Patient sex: M
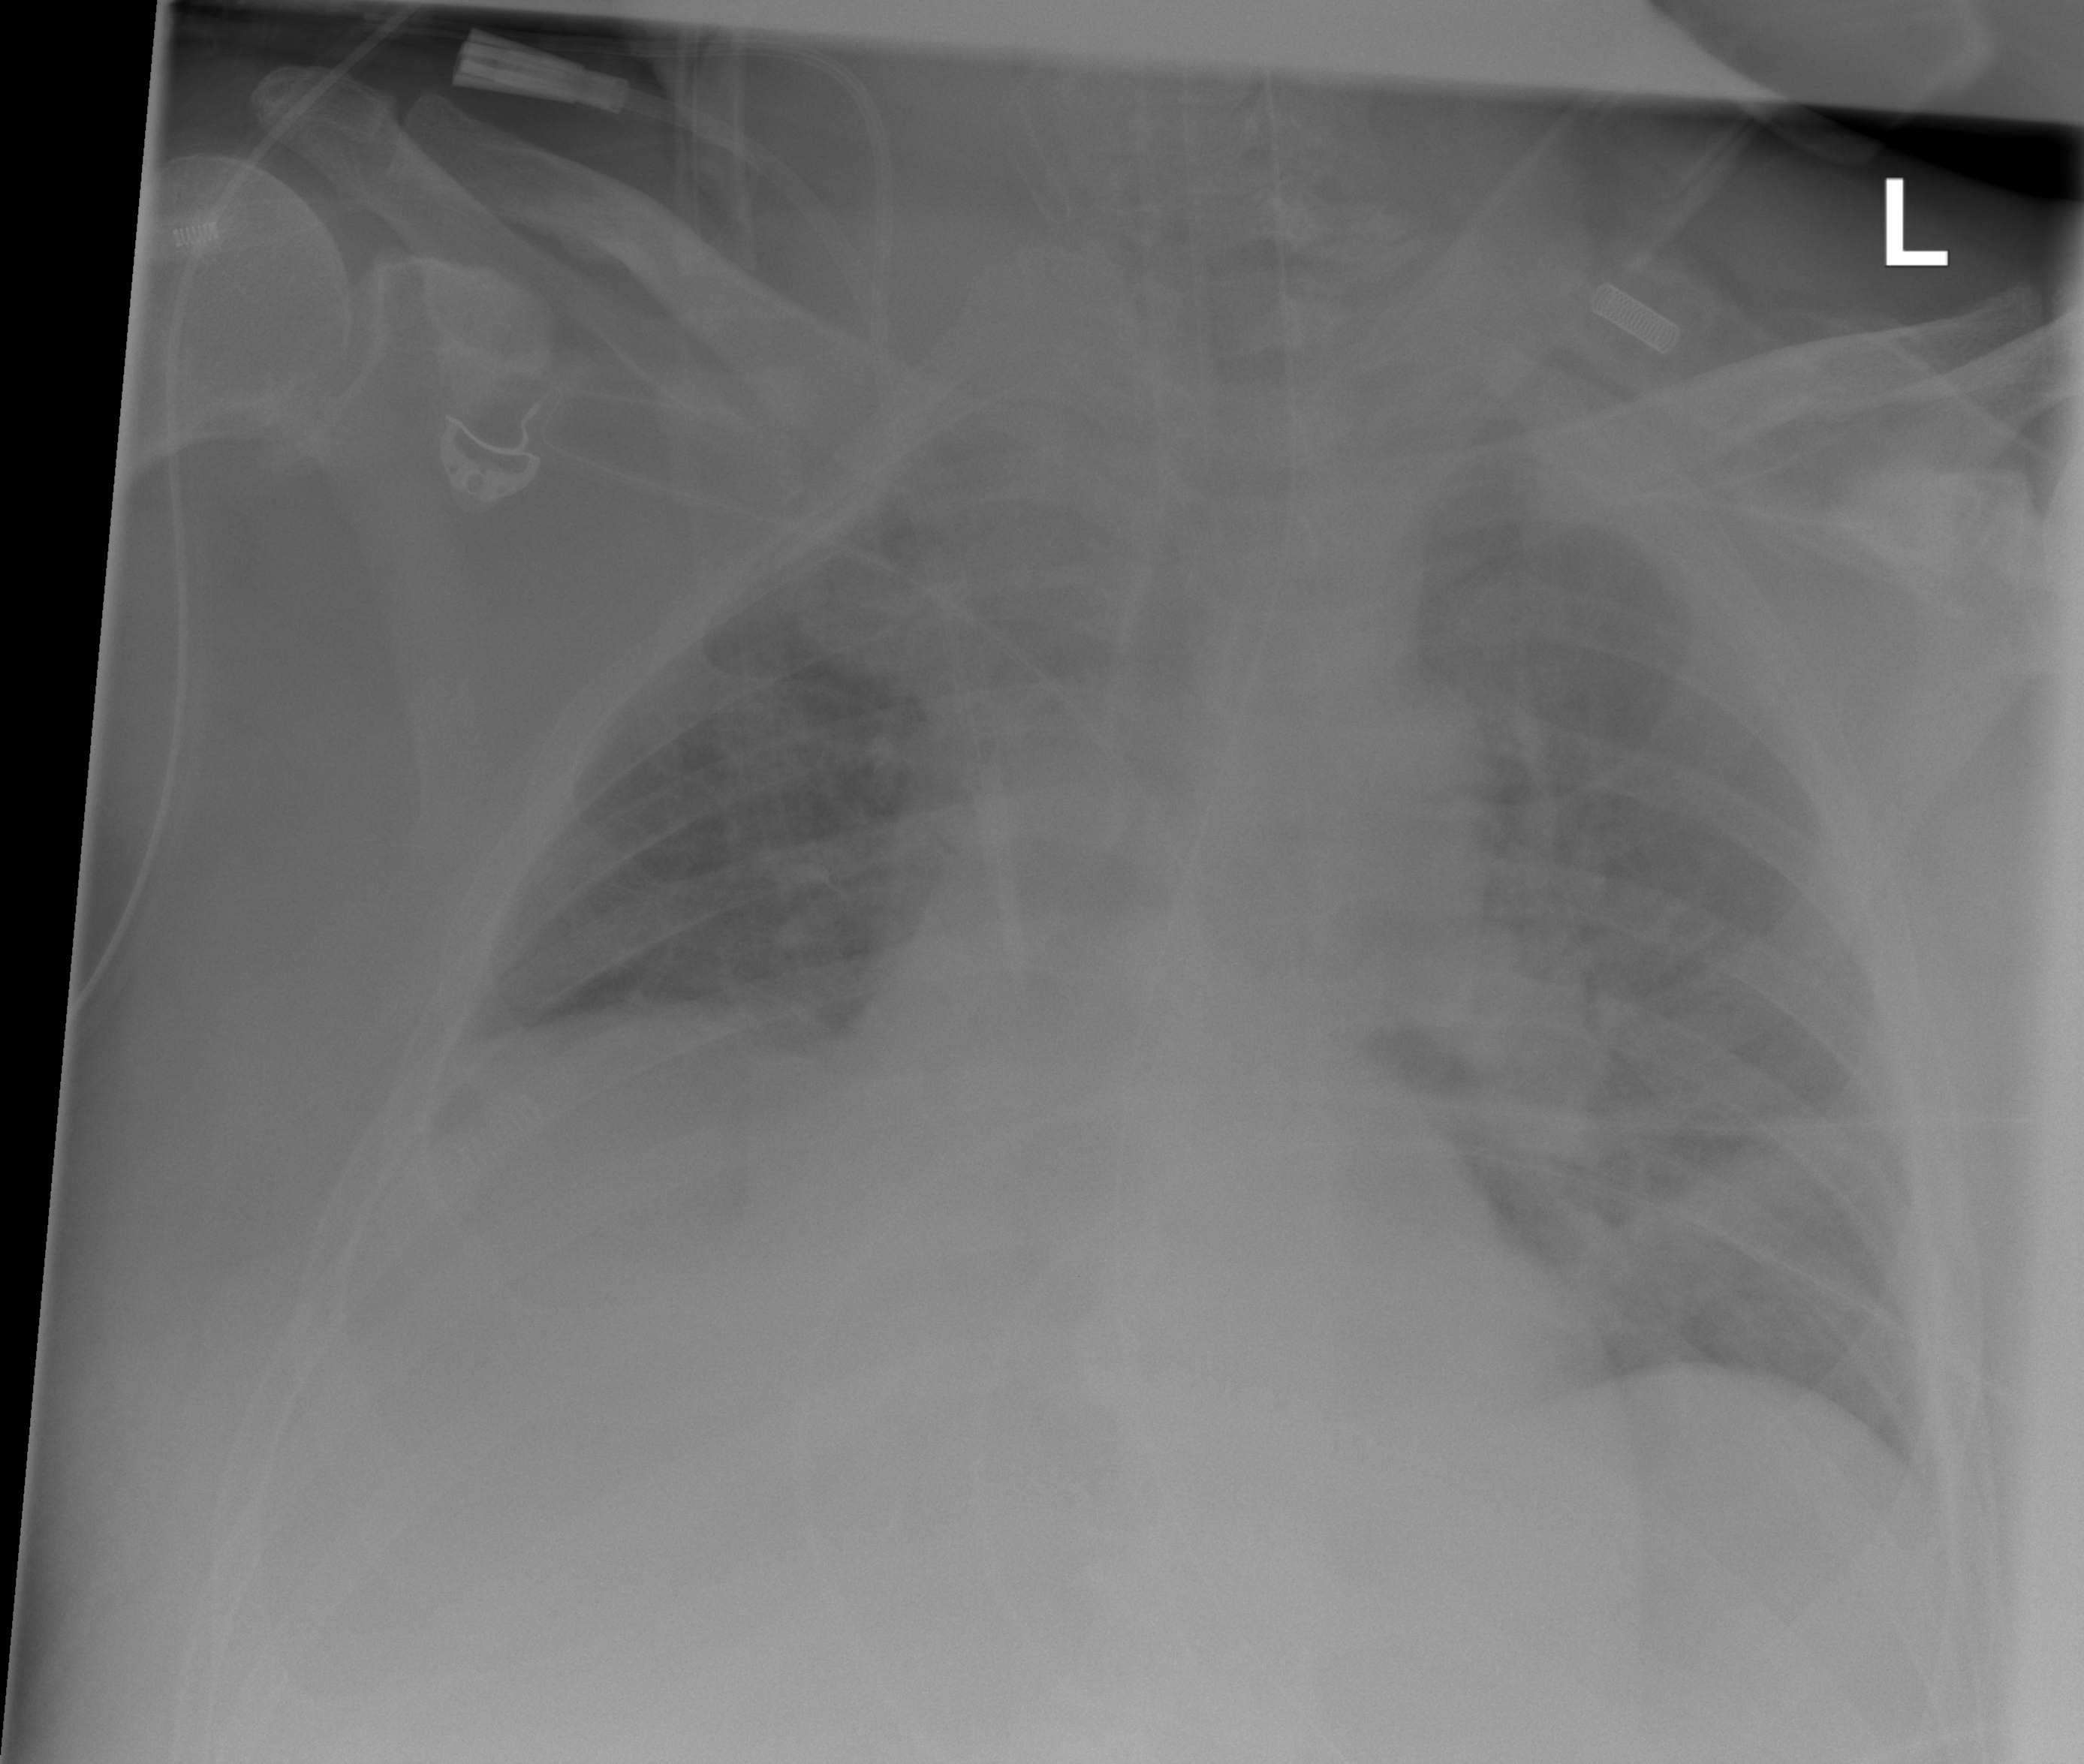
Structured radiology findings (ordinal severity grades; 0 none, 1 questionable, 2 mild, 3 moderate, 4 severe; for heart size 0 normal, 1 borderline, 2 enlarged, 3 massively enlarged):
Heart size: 0
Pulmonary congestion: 2
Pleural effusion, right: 0
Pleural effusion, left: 0
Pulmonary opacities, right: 2
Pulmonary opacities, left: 2
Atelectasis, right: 2
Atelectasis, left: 2